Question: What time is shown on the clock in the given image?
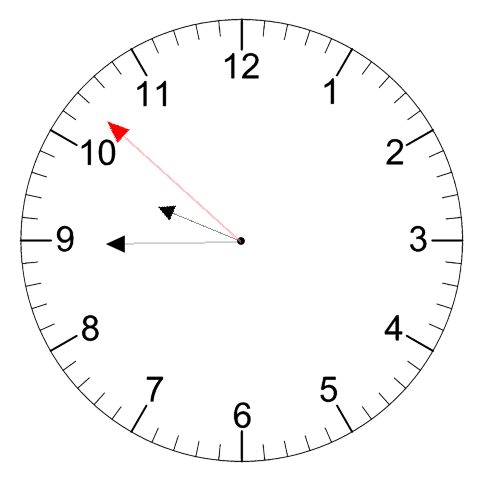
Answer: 09:44:52